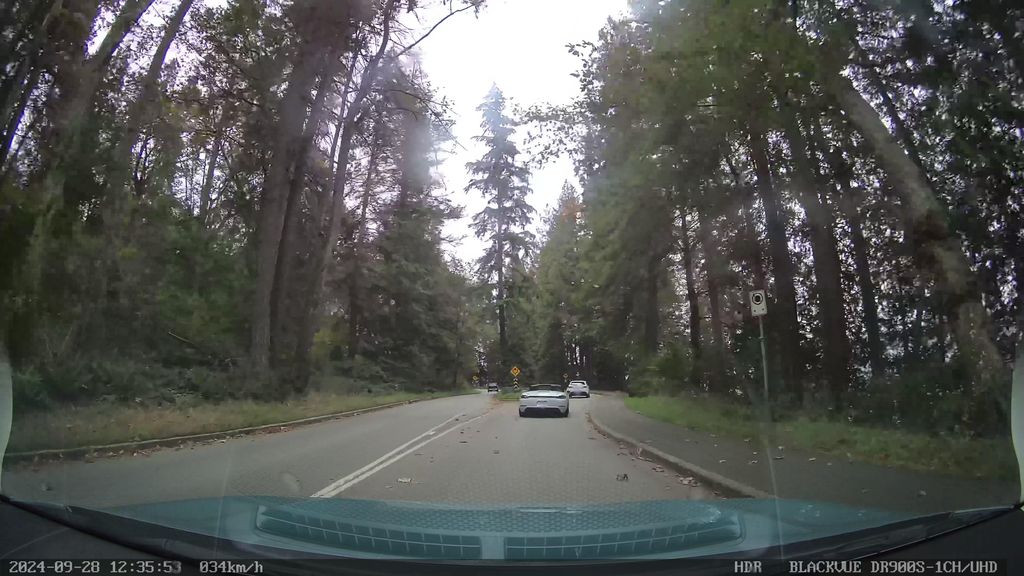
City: vancouver